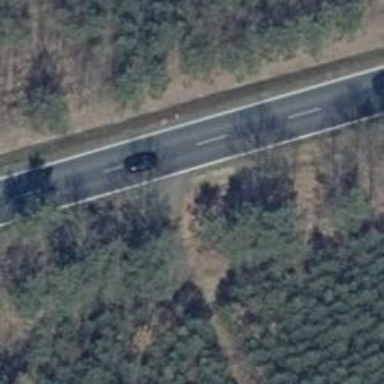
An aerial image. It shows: Asphalt road classified as primary highway.